Interaction volume radius: 5 \u00c5
Interaction volume height: 25 \u00c5
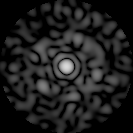
Disorder parameter: 0.8273